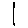
Label: line